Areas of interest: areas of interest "Scenic Spot"
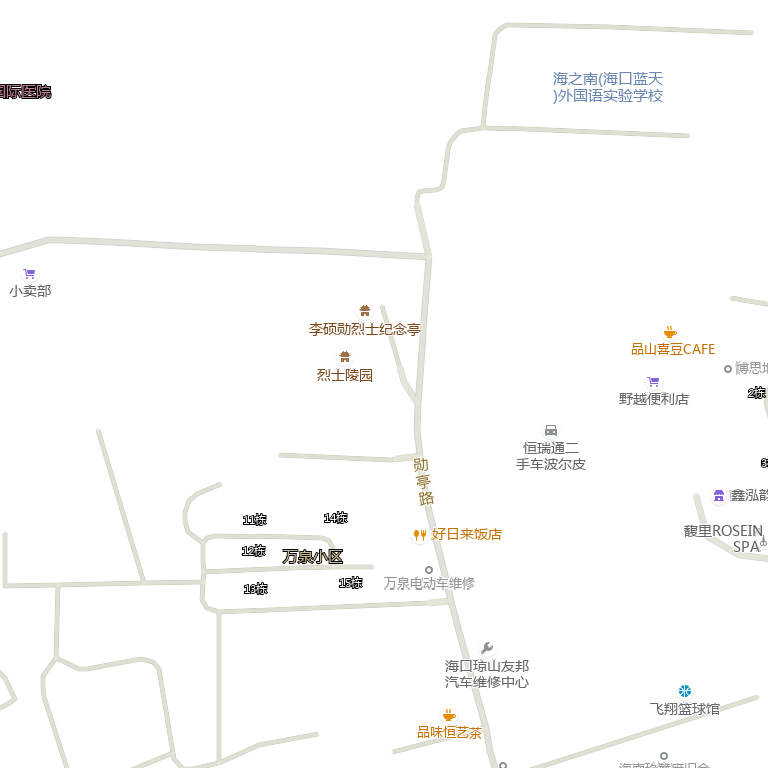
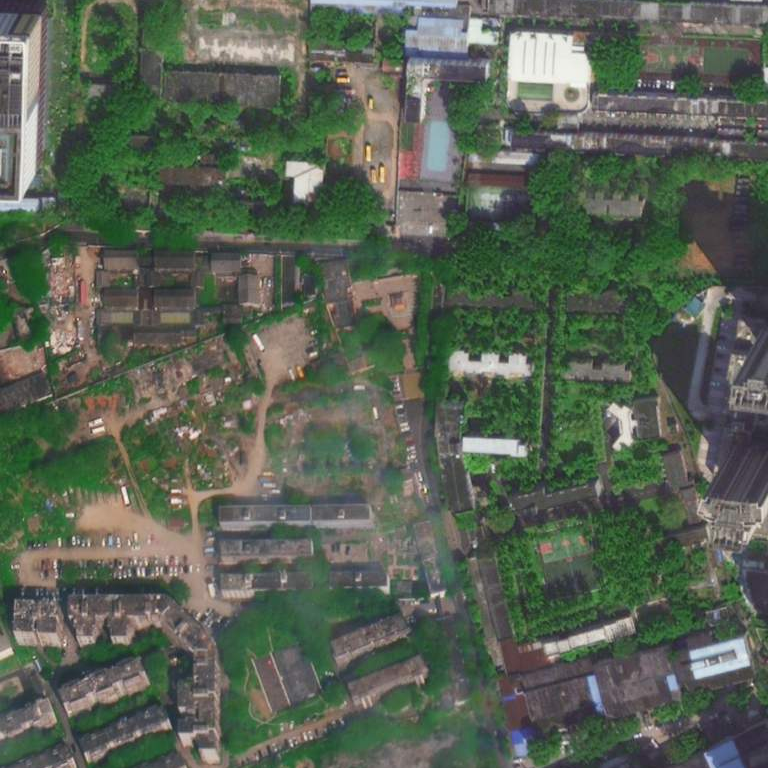